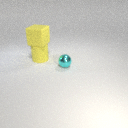
large yellow rubber cylinder behind small cyan metal sphere